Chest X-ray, PA view. Patient: 36 years old, sex F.
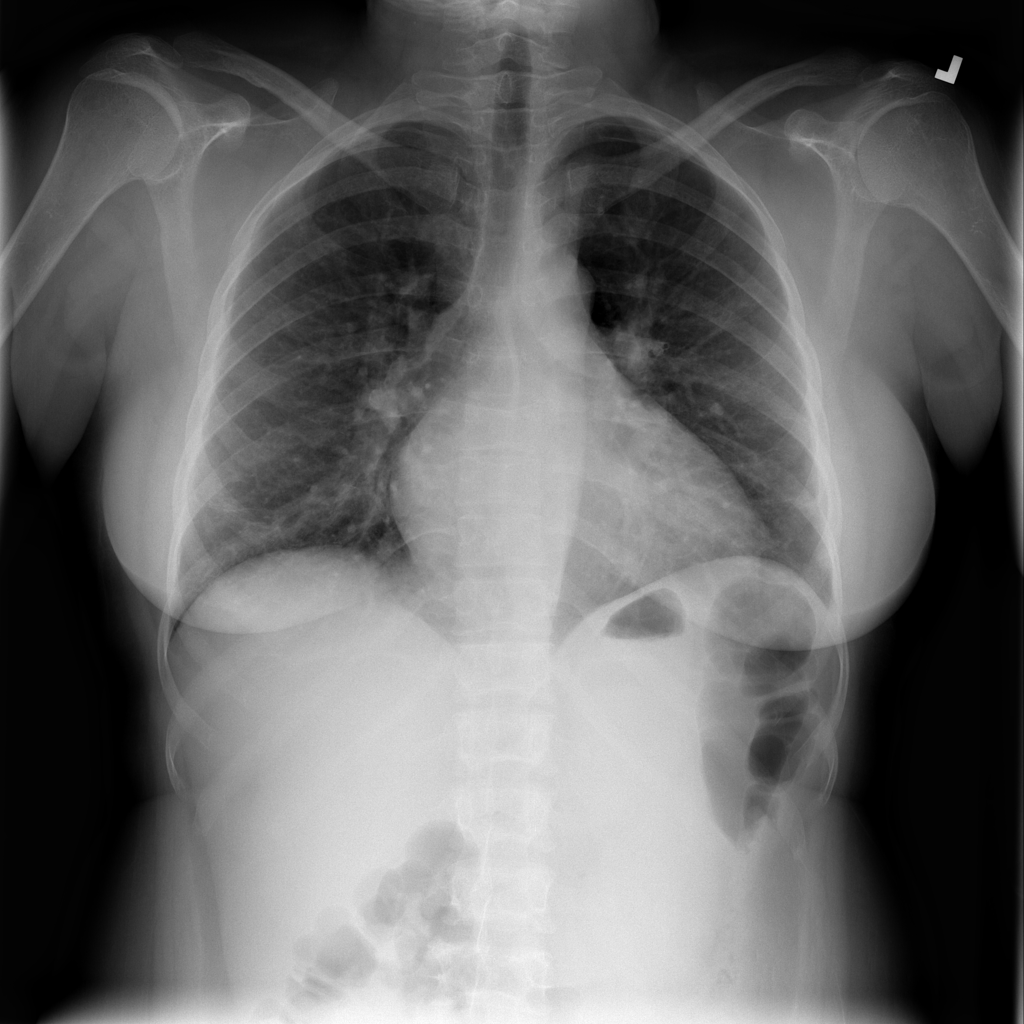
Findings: No Finding